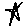
Label: star